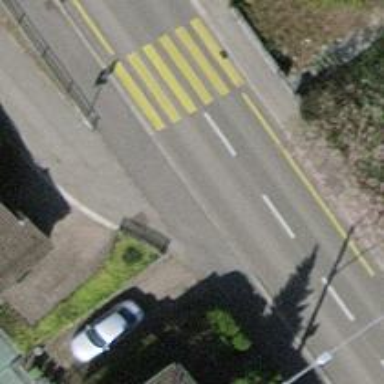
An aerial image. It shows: Unmarked crossing with traffic calming table on the road.